Current action and preconditions to check: trajectory_clear

Your task: For each precondition in the list above, predict whether it will hold at this action.

Consider the current scene as observed from the mobile robot's camera, and analyze the predicted future states of all dynamic agents (e.g., people, animals, vehicles, or any moving entities) within the NEXT SECOND.

IMPORTANT: Only answer "very likely" if you are absolutely certain—based on strong, clear evidence—that a dynamic agent will violate the precondition in the predicted future state. Do NOT answer "very likely" for unlikely, ambiguous, or low-probability risks.

Ask yourself for each precondition: Is there a high probability, with clear and convincing evidence, that the predicted future states of any dynamic agent will interfere with the predicted future state of the currently executing action within the NEXT SECOND, causing that precondition to fail?

Assess the risk level based on these predictions. Use "likely" or "very likely" if motions create a clear risk of interference.

Use "neutral" or "improbable" if agents are nearby but their predicted paths are clearly diverging or non-conflicting.

Failure Risk Categories: "very improbable", "improbable", "neutral", "likely", "very likely"

Answer Format: Output ONLY the probability_of_failure value from these categories: "very improbable", "improbable", "neutral", "likely", "very likely"

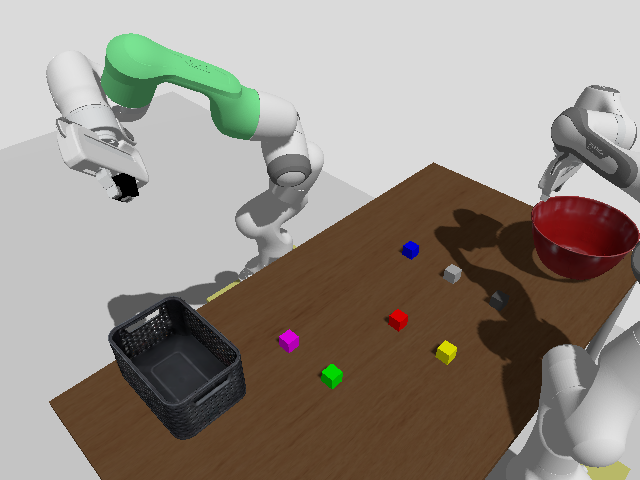

Answer: very improbable